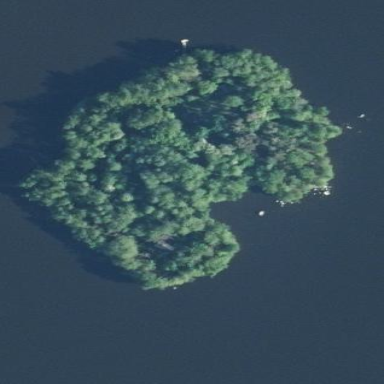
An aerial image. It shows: Forested islet.